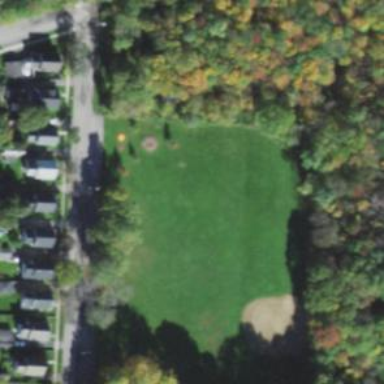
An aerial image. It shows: Baseball pitch for leisure and sports activities.